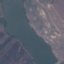
Land use / land cover class: River